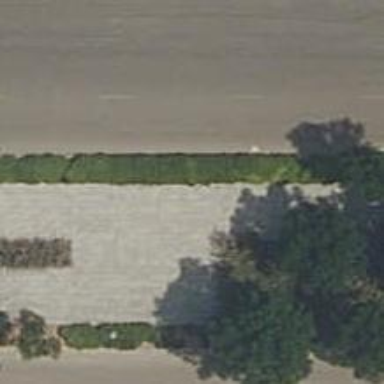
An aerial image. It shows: Footway.